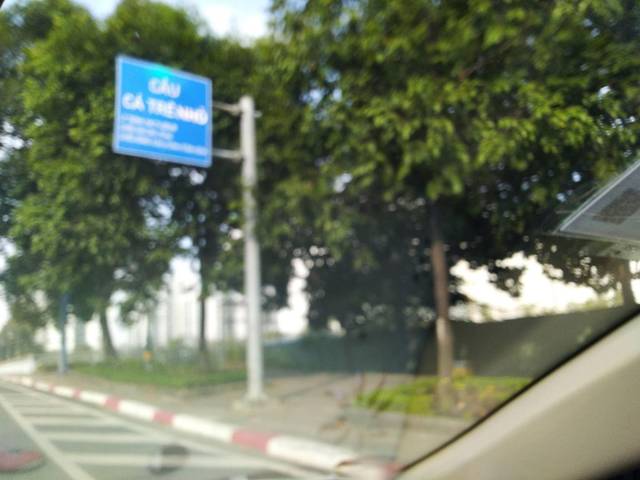
Region: Vietnam
Coordinates: 10.782, 106.739